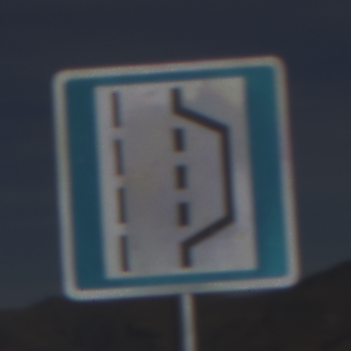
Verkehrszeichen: NothalteUndPannenbucht
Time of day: MorningAfternoon
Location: Outdoor (Nature)
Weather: PartlyCloudy
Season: NotSpecified
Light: Natural